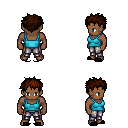
a pixel art fantasy rpg character, male body template, human, dark skin, teal pirate shirt, metal pants, brown bedhead hairstyle, black slippers, four views (front, back, left, right), 2x2 character sprite sheet, small pixel art, hard edges, no anti-aliasing